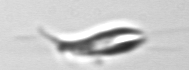
Label: Chrysochromulina_lanceolata